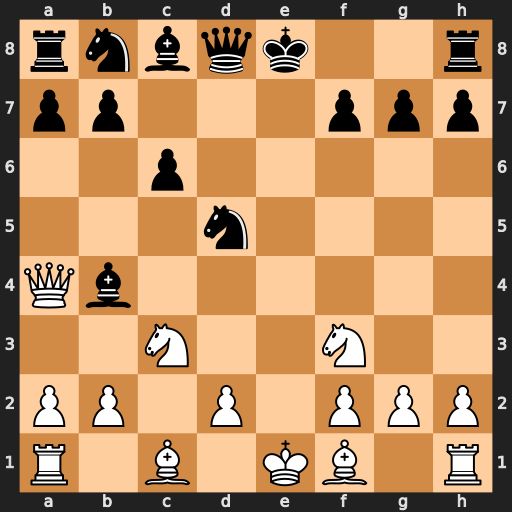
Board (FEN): rnbqk2r/pp3ppp/2p5/3n4/Qb6/2N2N2/PP1P1PPP/R1B1KB1R
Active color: w
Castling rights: KQkq
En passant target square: -
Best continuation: Nxd5 Qxd5 Qxb4